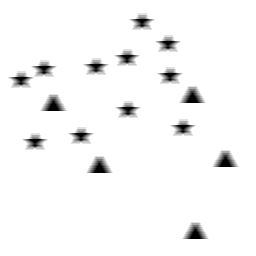
Squares: 0
Triangles: 5
Stars: 11
Total shapes: 16